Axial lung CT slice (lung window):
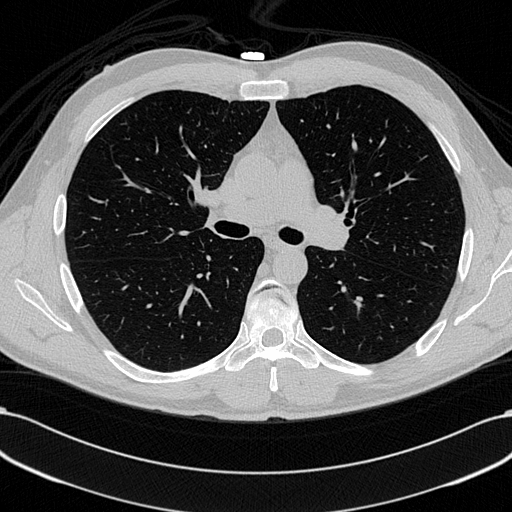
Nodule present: no